Field crop: maize
Growth stage: 2
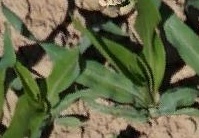
Species: maize